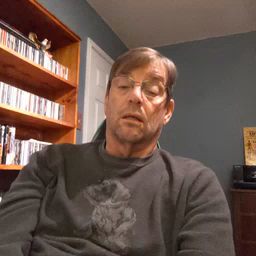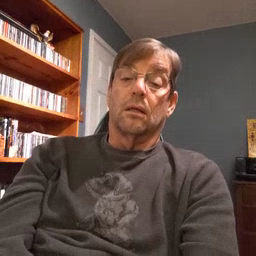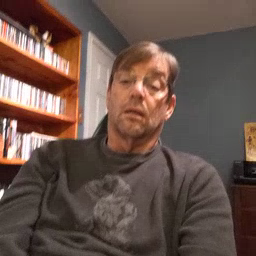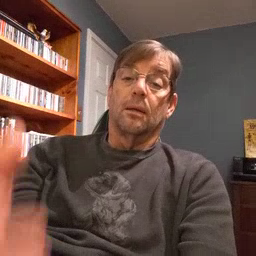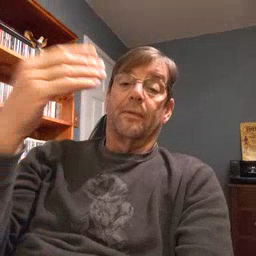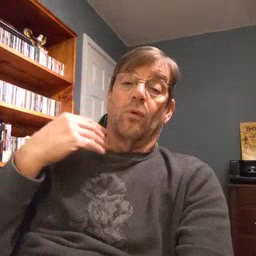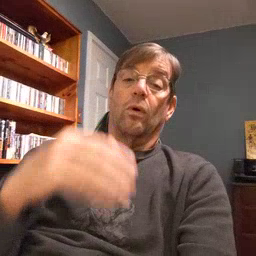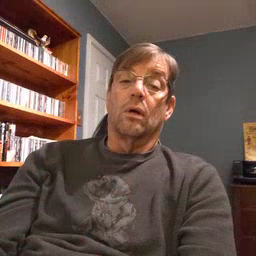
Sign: before